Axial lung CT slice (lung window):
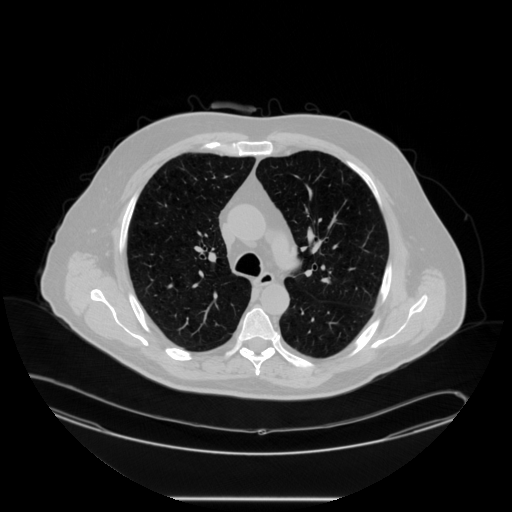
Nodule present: no